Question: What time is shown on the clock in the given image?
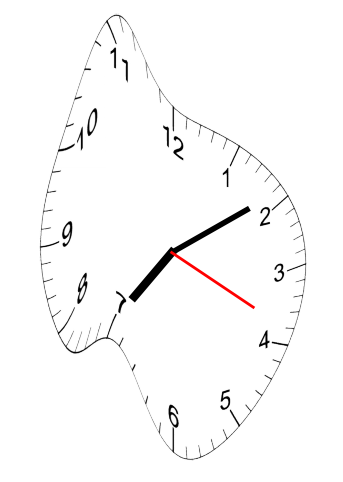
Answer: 07:09:19